Question: I use Materializecss Framework for my Phonegap application.
I use navigation bar in my application which have to be fixed on top of the screen. But the position of that Navigation bar doesn't show on top of the screen its shown little bit down at the phone, but when I test on browser it's shown on top of the screen.
HTML Code:-
'''
<div class="navbar-fixed">
<nav>
<div class="nav-wrapper headercol z-depth-1 centr">
<a href="#!">Test App</a>
</div>
</nav>
'''

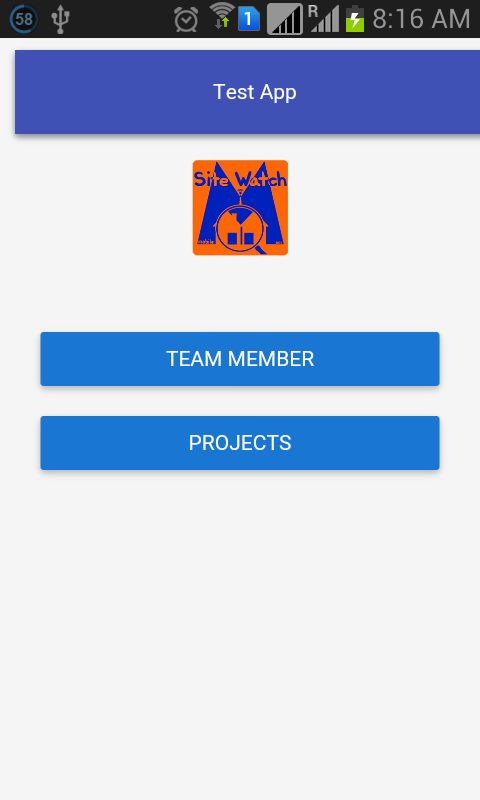
Answer: Judging by the documentation, my guess would be just to edit the minified css file to make sure there is zero margins and paddings on the body.
To do this follow below;
1. Find your cascading style sheet, by default its named. materialize.min.css you can locate this in your css folder.
2. Open it in your favorite text/code editor.
3. Use find to locate the body{
4. Add the below code to it.
'''
margin:0;padding:0;
'''
1. ???????
2. Profit, or comment to let me know if you need more help.